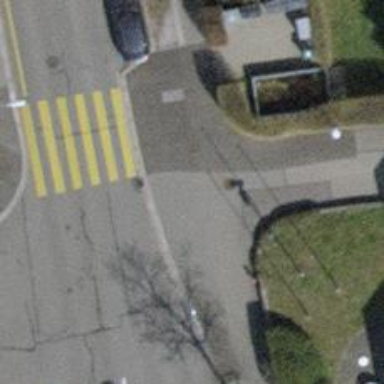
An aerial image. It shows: Unmarked crossing with traffic calming table.